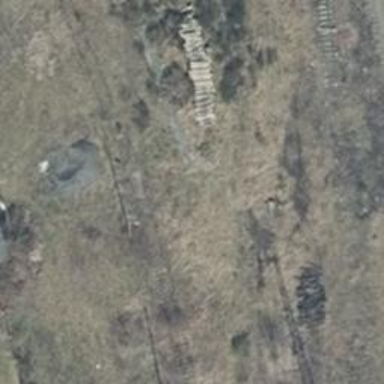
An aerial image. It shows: Abandoned railway yard.